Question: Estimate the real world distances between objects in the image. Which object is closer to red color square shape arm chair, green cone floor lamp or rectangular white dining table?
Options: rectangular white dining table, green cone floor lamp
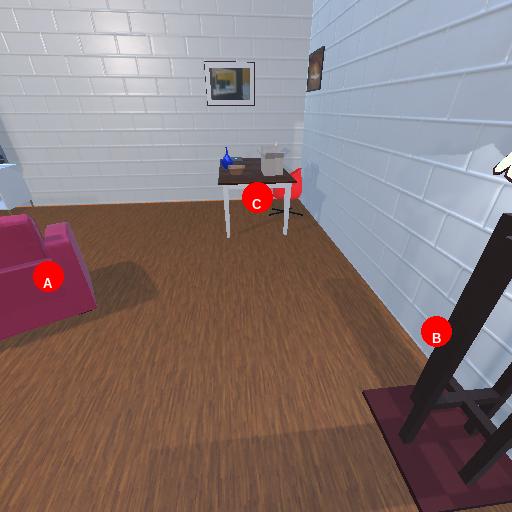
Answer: rectangular white dining table